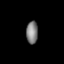
Tissue: lung
Cell type: Epithelial cells
Senescence score: 0.2096
Nuclear area (px): 253
Mean DAPI intensity: 128.937